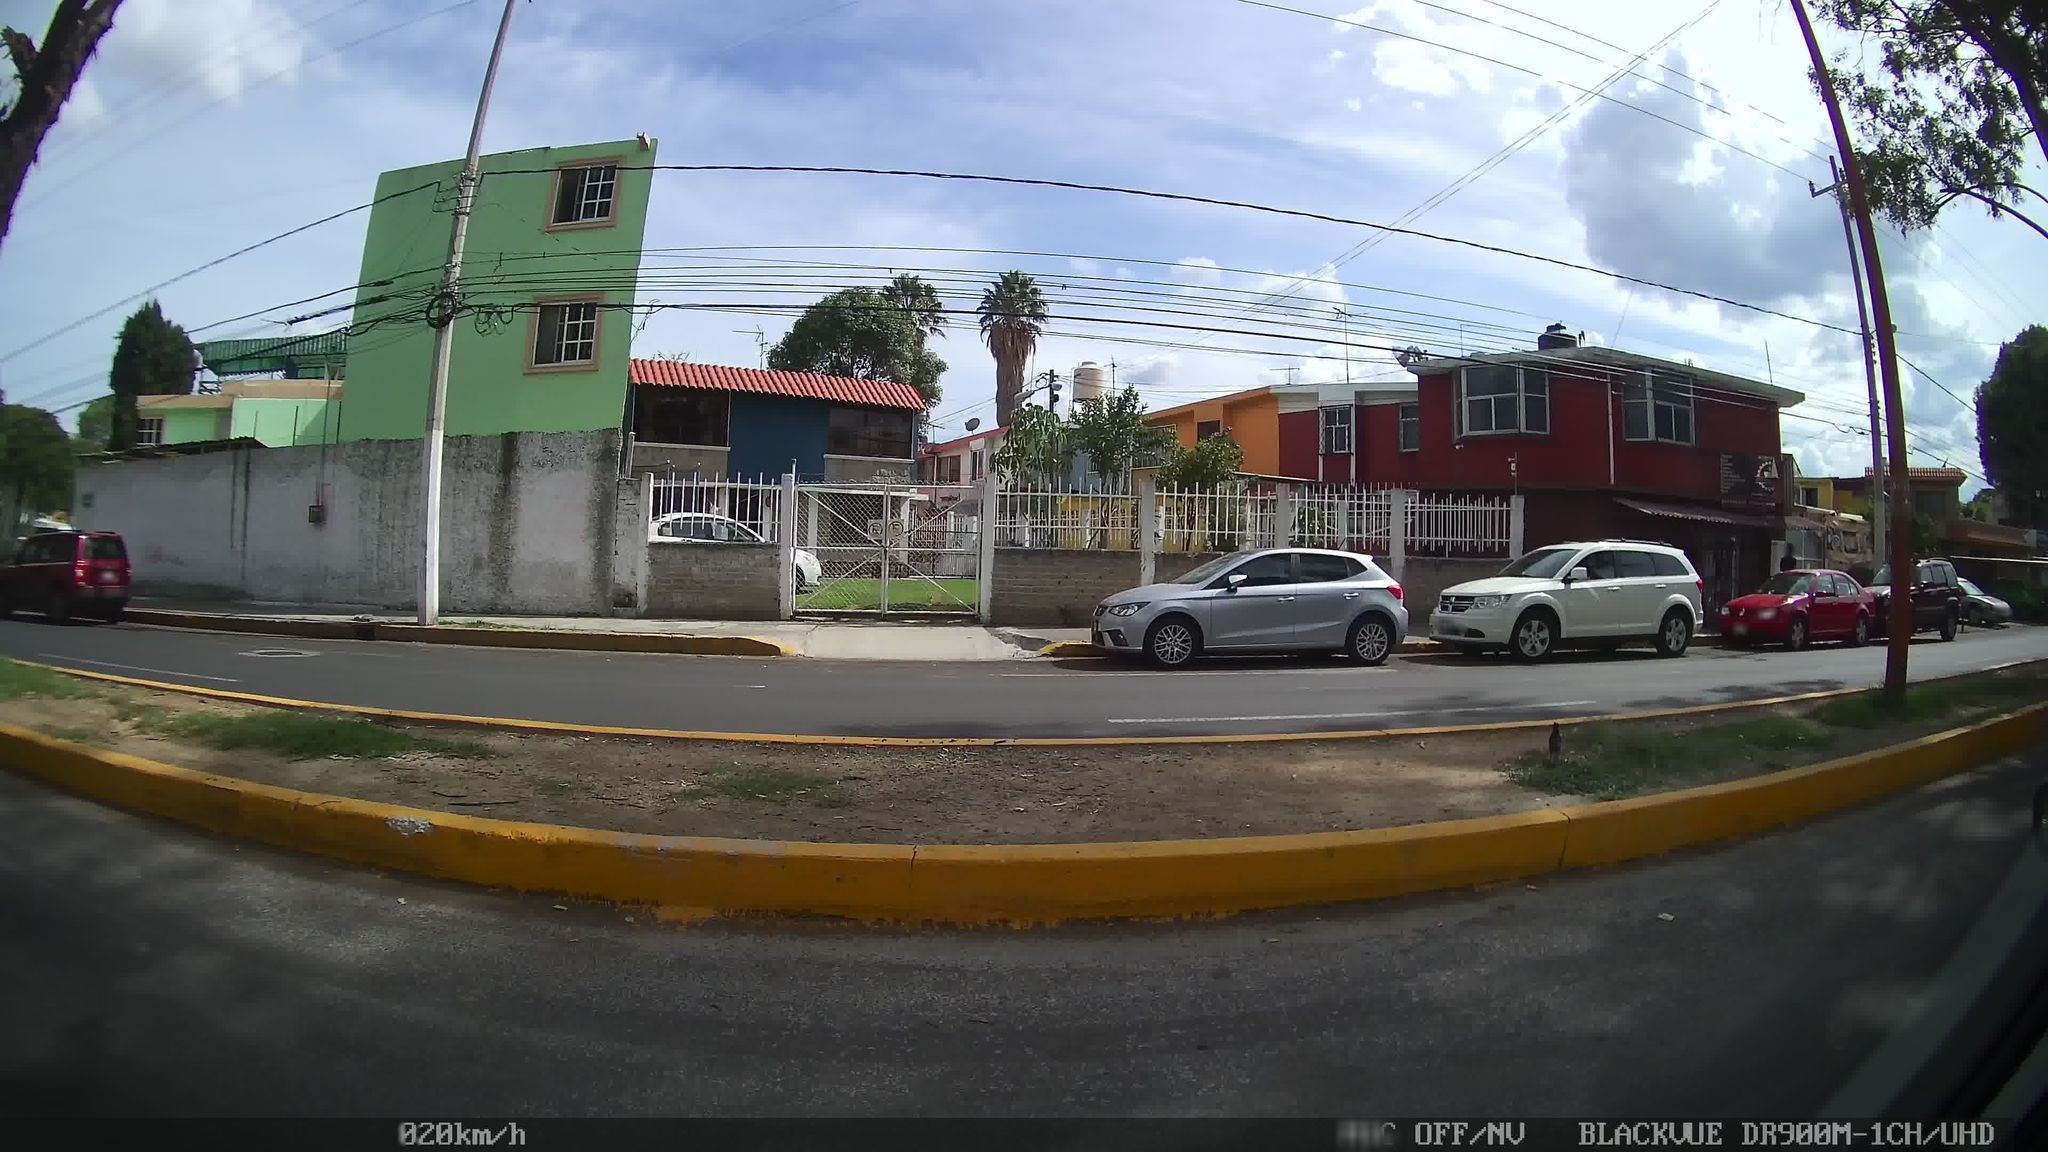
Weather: rainy
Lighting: day
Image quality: good
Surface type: driving surface
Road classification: residential
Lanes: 2
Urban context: urban centre
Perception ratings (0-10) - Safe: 0.88, Lively: 4.84, Beautiful: 0.65, Boring: 3.13, Depressing: 7.3, Wealthy: 0.18